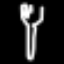
Label: fork